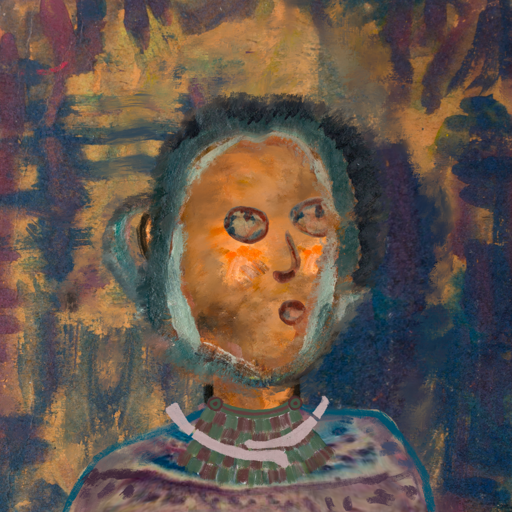
Background: InTheSun, Head And Neck Side: Gypsy_Queen, Face Side: Orphan, Bust: HillGirl, Hair Side: Boggyland, Head Accessory: Blank, Second Necklace: After_Raid, Necklace: Hypocrite_2, Baby: Blank